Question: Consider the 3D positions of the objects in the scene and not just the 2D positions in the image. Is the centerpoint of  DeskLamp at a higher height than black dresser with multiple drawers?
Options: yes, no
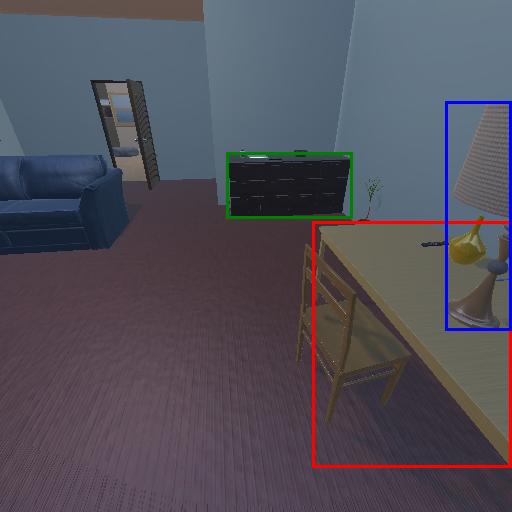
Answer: yes